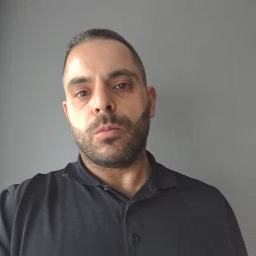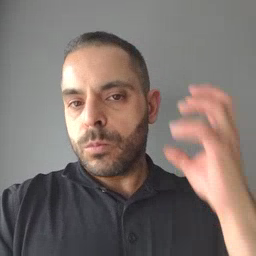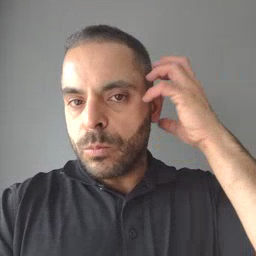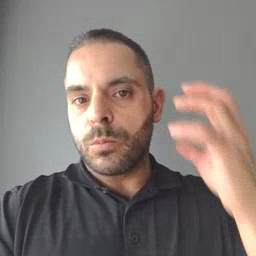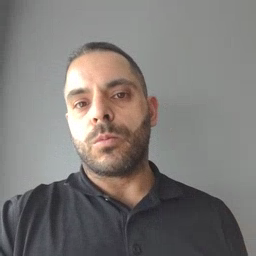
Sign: radio